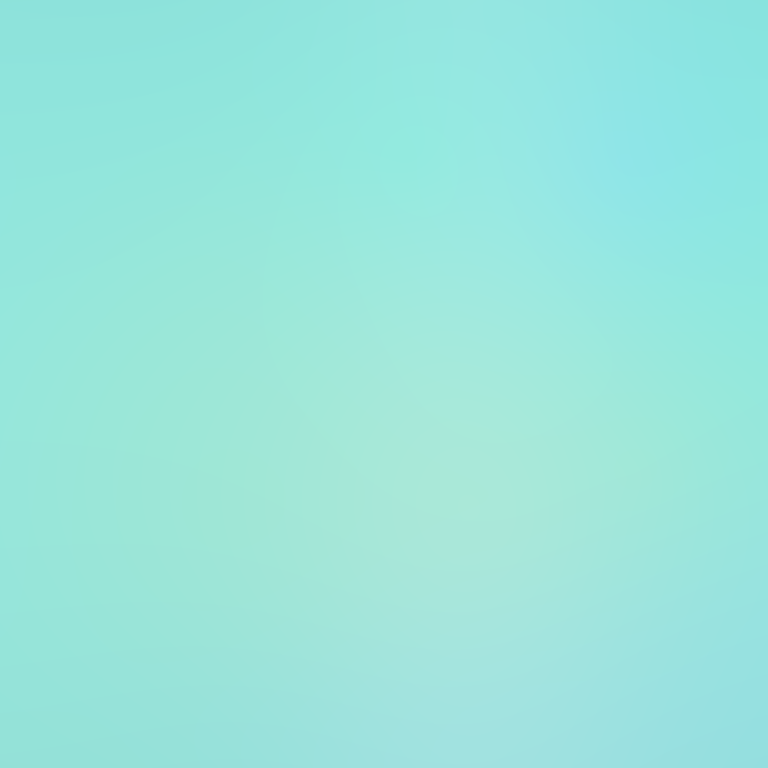
Abstract light effect, smooth gradient from soft teal to pale green, calm atmosphere, diffuse light, no room, no furniture, no objects.